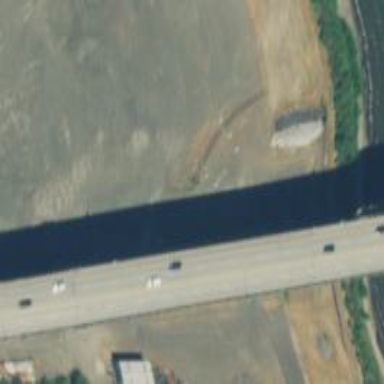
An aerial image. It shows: Path leading to truss bridge.